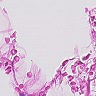
Metastatic tissue present: no